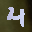
Label: 4